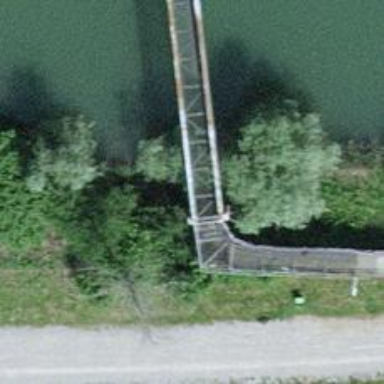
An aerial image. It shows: Footway bridge with metal surface.